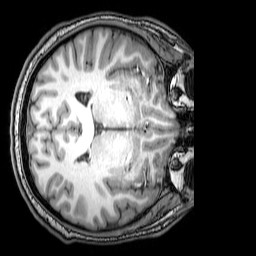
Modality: T1w
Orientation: axial
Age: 25
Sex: male